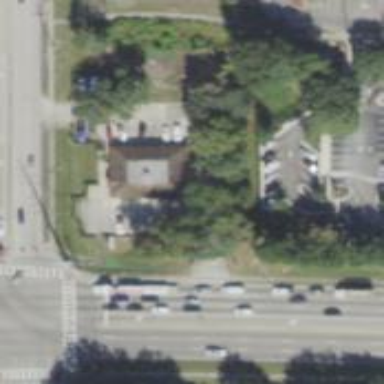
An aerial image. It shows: Healthcare clinic.